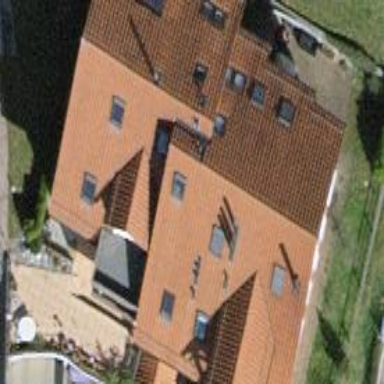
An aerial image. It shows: Image showing building with apartments.